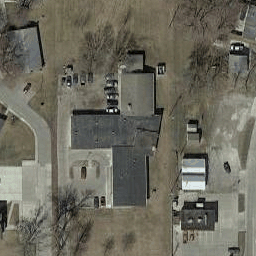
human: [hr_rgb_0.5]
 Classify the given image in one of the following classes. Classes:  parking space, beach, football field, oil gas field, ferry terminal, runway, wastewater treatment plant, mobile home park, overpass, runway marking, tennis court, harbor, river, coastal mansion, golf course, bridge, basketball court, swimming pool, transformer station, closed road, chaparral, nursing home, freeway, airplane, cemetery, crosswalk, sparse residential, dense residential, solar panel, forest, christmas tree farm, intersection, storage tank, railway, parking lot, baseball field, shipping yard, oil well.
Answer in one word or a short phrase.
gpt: nursing home